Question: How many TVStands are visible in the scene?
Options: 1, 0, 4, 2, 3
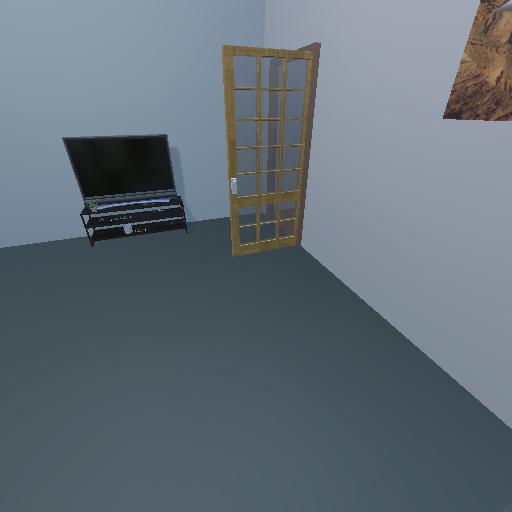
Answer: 1